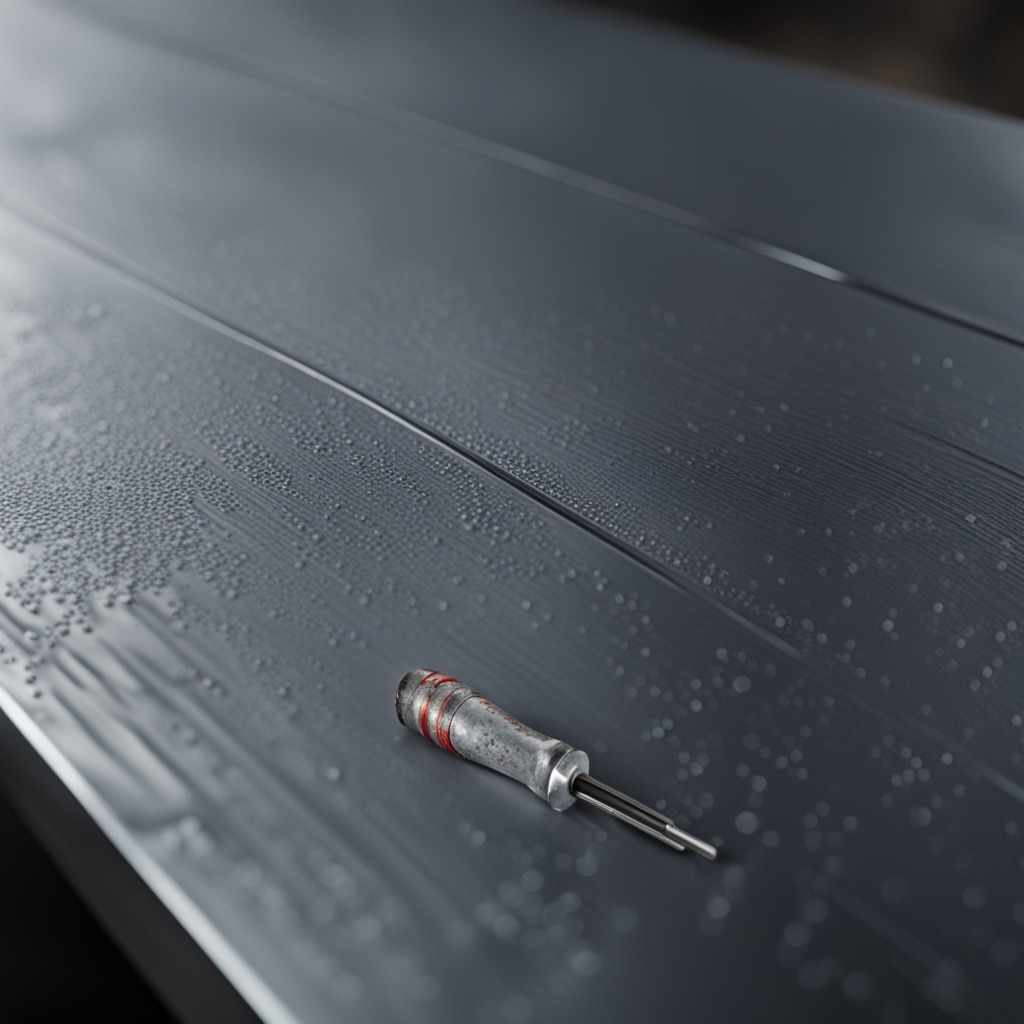
A screwdriver is lying on the cold steel table in a mining workshop gritty textures